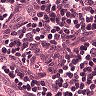
Metastatic tissue present: no